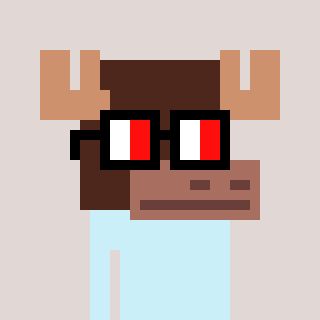
a pixel art character with square glasses with black frames and red eyes, a moose-shaped head and a grayscale-colored body on a warm background